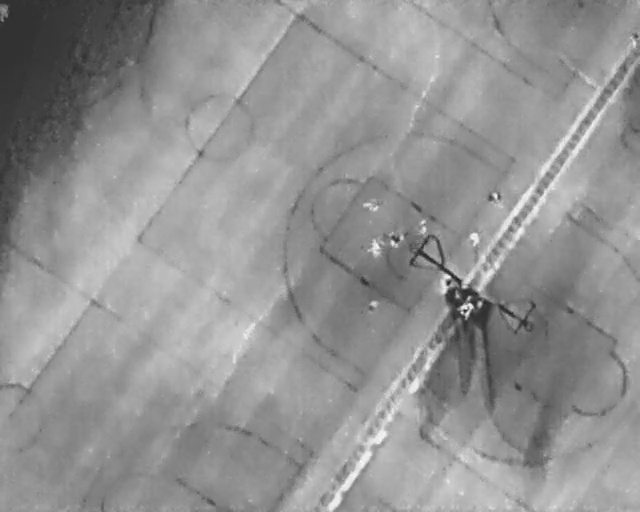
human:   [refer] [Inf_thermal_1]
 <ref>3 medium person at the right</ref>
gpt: <box>[[75, 37, 78, 40, 2], [72, 45, 75, 47, 2], [71, 58, 74, 62, 31]]</box>

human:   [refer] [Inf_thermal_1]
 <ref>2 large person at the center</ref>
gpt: <box>[[60, 44, 63, 48, 2], [57, 46, 60, 50, 2]]</box>

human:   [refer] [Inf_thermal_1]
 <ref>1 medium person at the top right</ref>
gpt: <box>[[97, 7, 100, 8, 2]]</box>

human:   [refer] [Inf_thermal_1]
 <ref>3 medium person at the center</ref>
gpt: <box>[[64, 43, 67, 45, 2], [56, 37, 59, 41, 2], [68, 54, 71, 56, 16]]</box>